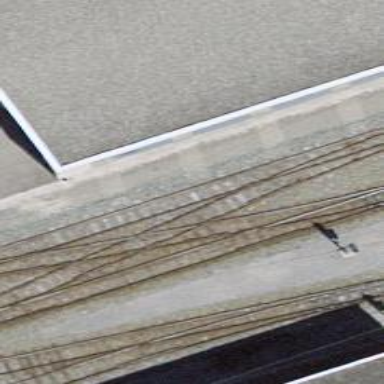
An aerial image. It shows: Narrow-gauge railway yard with electrified contact lines.